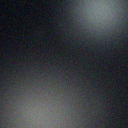
Screen state: off